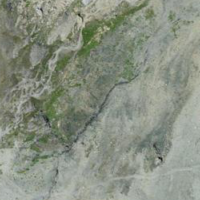
EUNIS habitat code: 48
Species observed at this site:
Asplenium viride